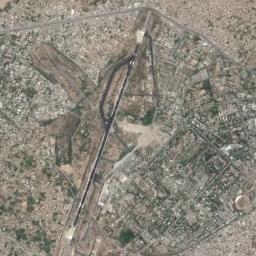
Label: airport